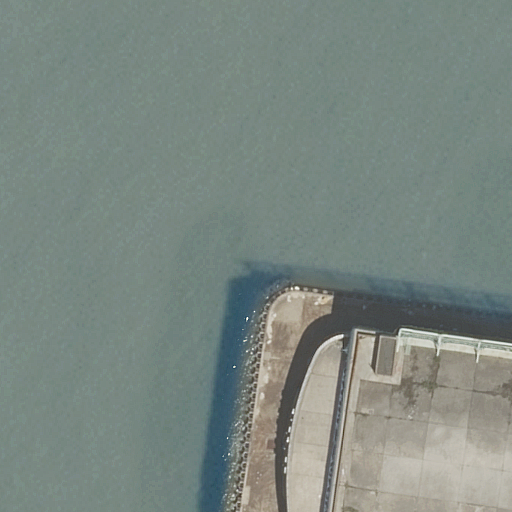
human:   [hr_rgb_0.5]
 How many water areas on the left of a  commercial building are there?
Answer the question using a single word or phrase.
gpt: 0

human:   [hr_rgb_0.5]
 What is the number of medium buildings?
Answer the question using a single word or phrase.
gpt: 0

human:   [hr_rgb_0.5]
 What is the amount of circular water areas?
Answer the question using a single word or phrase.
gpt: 0

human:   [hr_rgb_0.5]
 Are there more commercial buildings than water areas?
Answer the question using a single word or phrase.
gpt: no

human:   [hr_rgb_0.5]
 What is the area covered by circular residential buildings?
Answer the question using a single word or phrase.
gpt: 0m2

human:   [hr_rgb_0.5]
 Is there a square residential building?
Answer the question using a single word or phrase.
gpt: no

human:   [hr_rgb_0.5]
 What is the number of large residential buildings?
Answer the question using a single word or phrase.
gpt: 1

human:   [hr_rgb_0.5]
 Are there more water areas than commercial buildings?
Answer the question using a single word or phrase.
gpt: yes

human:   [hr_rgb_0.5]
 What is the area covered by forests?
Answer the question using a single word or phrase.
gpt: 0m2

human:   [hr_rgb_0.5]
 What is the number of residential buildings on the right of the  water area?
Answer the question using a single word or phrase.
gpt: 1

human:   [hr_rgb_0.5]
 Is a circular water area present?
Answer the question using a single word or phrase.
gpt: no

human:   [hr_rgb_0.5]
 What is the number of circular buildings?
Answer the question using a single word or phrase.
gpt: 0

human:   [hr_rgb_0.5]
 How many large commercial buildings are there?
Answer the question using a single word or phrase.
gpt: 0

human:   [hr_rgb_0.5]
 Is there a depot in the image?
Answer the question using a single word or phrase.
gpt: no

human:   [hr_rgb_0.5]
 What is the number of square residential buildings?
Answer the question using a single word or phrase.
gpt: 0

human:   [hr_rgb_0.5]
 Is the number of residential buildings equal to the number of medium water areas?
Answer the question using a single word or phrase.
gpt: no

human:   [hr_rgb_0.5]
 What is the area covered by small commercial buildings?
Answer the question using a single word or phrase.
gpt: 0m2

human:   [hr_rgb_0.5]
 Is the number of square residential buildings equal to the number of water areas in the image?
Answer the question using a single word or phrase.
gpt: no

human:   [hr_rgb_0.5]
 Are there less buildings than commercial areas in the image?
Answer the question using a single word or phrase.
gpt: no

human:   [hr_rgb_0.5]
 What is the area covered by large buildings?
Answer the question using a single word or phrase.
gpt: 2615m2

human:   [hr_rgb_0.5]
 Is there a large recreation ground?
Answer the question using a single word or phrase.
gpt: no

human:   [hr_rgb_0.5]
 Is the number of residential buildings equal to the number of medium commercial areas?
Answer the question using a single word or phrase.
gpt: no

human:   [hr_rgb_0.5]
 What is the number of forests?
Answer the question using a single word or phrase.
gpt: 0

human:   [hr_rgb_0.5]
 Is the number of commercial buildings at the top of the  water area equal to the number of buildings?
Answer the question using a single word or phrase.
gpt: no

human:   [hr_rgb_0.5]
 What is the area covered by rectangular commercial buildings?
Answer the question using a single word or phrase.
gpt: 0m2

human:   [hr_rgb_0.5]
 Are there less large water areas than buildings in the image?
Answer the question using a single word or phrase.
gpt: no

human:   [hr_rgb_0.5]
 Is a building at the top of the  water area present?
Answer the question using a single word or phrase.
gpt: no

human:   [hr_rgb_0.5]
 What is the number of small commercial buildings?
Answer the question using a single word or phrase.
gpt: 0

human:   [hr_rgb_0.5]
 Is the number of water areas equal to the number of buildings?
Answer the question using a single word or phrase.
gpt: yes

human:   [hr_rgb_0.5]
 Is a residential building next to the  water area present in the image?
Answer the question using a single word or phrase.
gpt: yes

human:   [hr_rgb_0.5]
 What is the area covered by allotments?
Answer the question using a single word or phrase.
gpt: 0m2

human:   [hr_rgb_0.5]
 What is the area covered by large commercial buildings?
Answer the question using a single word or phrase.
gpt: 0m2

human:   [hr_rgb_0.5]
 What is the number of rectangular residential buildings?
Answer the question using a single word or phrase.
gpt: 1

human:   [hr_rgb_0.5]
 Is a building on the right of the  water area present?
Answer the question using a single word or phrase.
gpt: yes

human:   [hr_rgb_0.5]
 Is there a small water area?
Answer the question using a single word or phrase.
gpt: no

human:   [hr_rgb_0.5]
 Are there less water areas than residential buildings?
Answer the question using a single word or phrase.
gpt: no